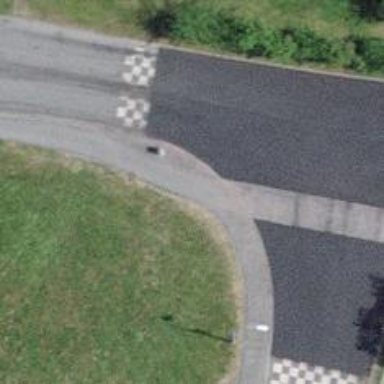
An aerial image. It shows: Kerb barrier.